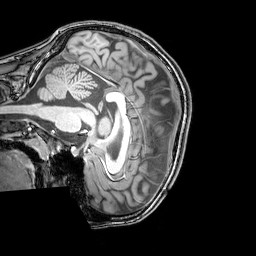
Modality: T1w
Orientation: sagittal
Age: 23
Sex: female
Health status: healthy
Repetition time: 0.081 s
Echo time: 0.037 s